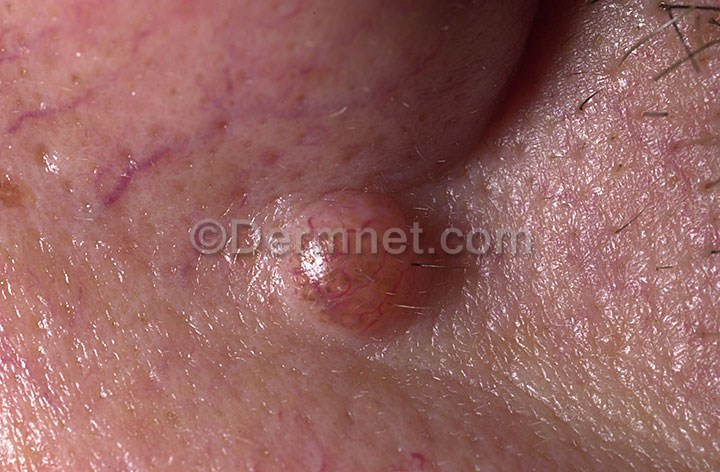
Disease: Melanoma Skin Cancer Nevi and Moles